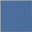
Piece: xx